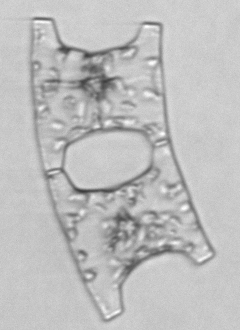
Label: Eucampia